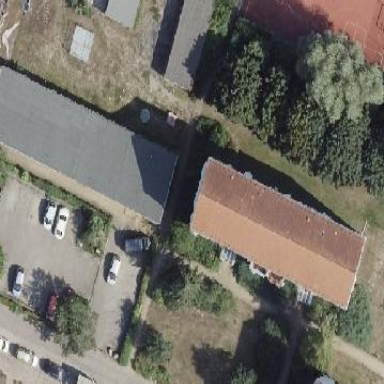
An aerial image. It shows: Building with gabled roof oriented along its length.